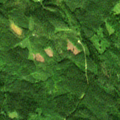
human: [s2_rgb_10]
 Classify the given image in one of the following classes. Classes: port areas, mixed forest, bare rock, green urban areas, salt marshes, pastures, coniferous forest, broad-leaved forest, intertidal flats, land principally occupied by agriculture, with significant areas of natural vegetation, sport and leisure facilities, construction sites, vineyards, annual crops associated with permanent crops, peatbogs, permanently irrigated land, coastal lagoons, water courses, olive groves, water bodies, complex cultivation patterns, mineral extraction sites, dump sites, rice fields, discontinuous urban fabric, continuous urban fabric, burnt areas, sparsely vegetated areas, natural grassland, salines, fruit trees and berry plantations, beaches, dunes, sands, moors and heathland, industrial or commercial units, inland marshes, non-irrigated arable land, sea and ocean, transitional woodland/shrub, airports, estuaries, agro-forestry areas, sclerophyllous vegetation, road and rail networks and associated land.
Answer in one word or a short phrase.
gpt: coniferous forest, mixed forest